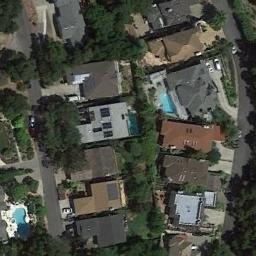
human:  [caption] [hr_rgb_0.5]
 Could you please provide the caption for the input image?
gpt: Many buildings are in medium residential area .

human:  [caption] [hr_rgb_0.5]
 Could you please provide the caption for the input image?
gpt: The dense medium residential area has some houses and trees and some of the houses have swimming pools .

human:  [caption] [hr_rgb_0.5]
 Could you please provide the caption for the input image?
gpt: The medium residential is next to the road and some trees .

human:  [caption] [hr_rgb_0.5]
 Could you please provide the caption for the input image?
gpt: Houses in medium-sized residential areas are built on either side .

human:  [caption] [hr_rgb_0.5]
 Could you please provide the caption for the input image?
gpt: There are some buildings and green trees on the medium residential area .